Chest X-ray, AP view. Patient: 76 years old, sex F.
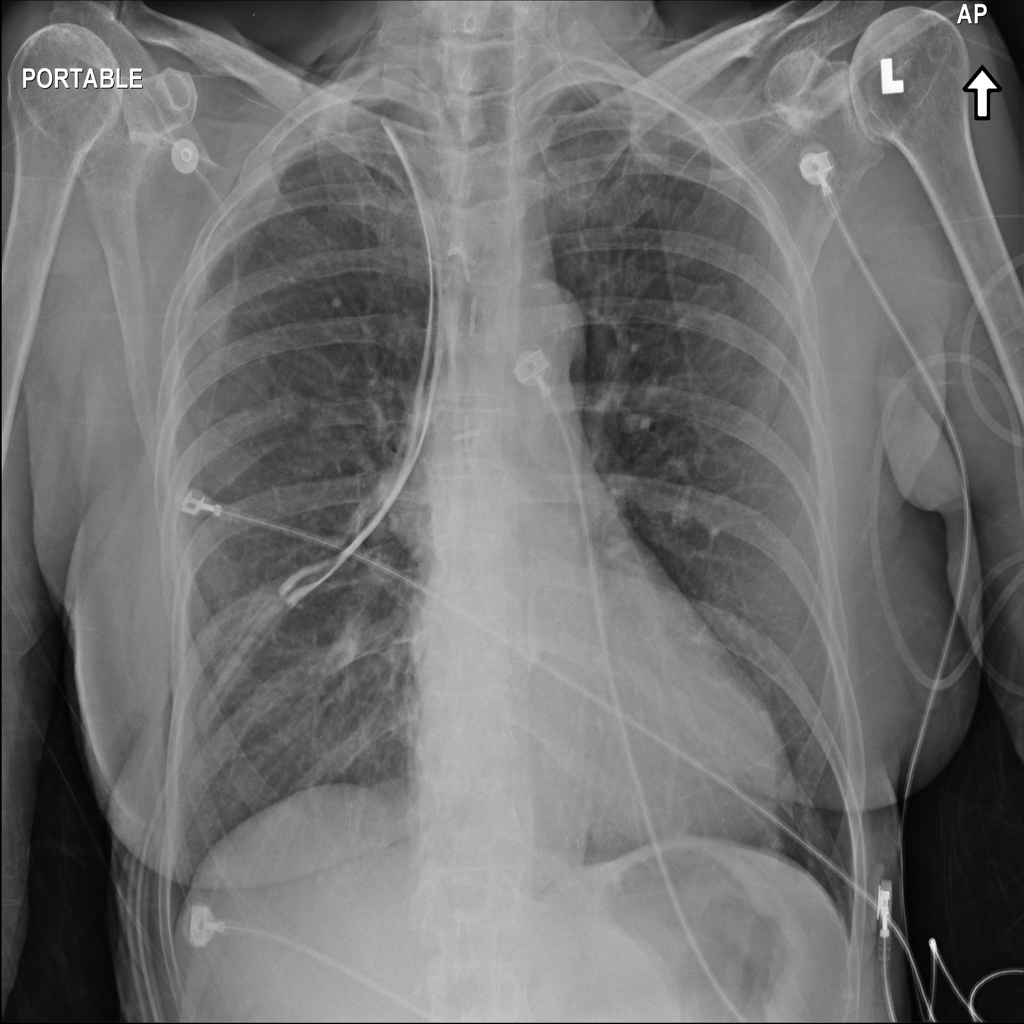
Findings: Emphysema, Pleural_Thickening